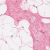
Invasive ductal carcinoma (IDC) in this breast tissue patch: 0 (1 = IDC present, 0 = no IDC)